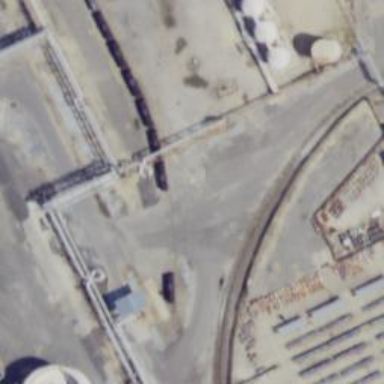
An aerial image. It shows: Railway yard in service.